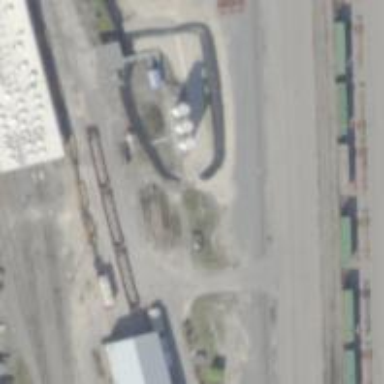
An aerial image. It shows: Railway yard.